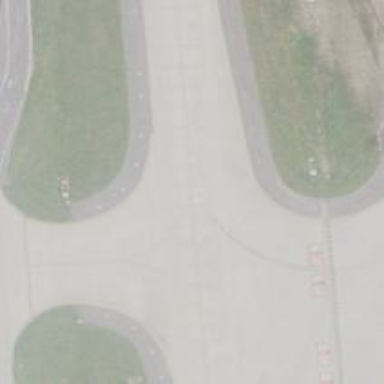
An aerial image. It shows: Image of taxiway at airport.